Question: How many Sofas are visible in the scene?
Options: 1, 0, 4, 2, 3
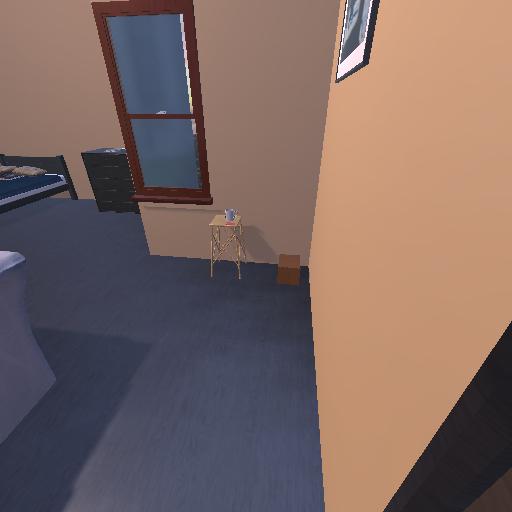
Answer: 1